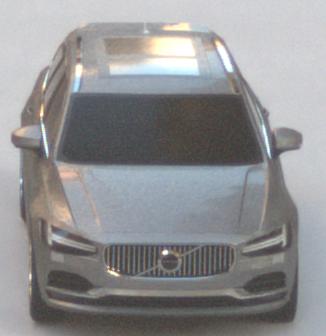
Make: Volvo
Model: V90
Detailed model: -
Model produced from: 2016
Model produced until: 2020
Doors: 5
Color: gray
Road condition: dry road
Daytime: sunrise or sunset
Contrast: low contrast